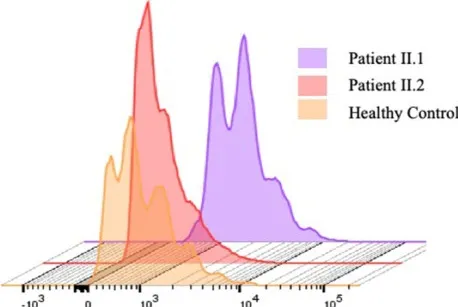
Immune evaluations in patients with partial PNP deficiency. (B) Proliferation of CD4+ T cells of patients with partial PNP deficiency. The response of CD4+ T cells from patient II.1 (light violet) and II.2 (light pink) after stimulation with antiCD3 and soluble antiCD28 for 5 days was measured by flow cytometry dilution of intracellular Violet dye and compared with same day healthy control (yellow).
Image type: pathology (immunostaining)